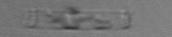
Label: Cerataulina_pelagica